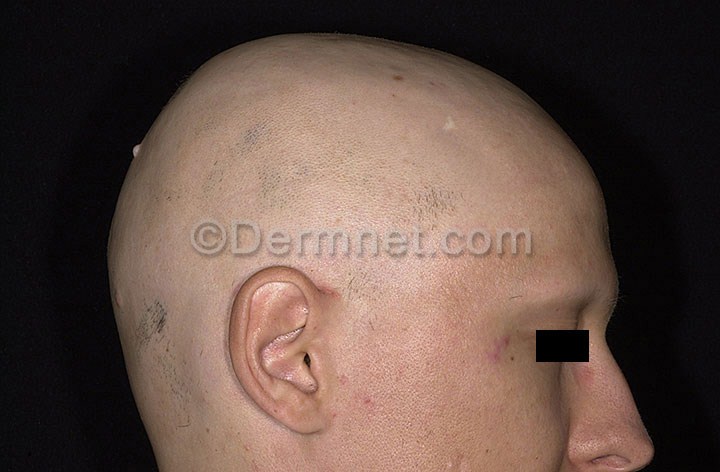
Disease: Nail Fungus and other Nail Disease